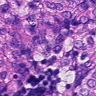
Metastatic tissue present: yes